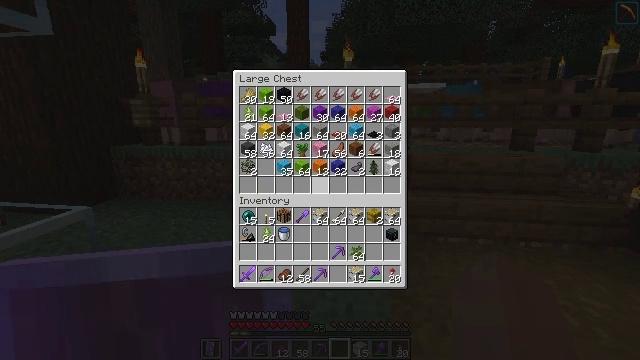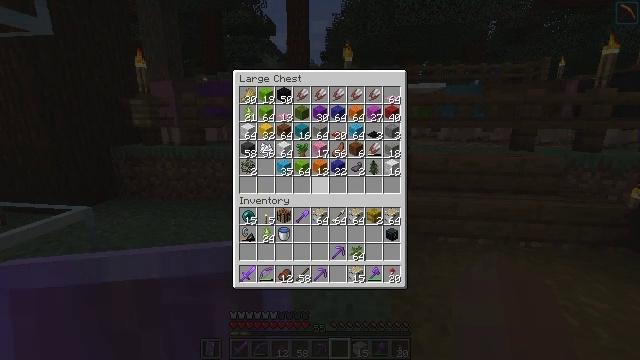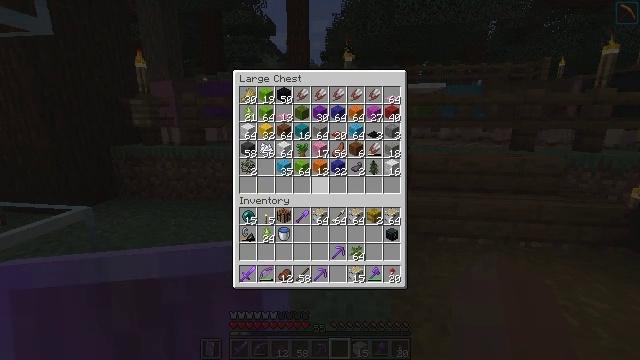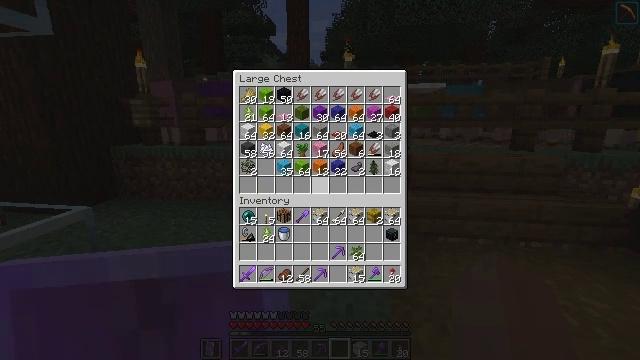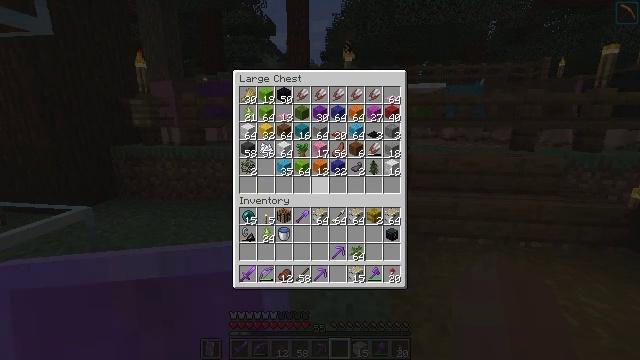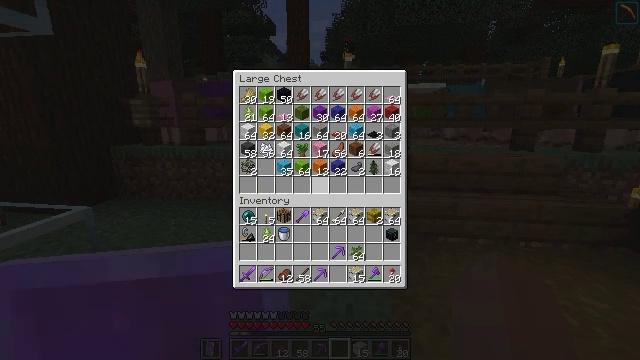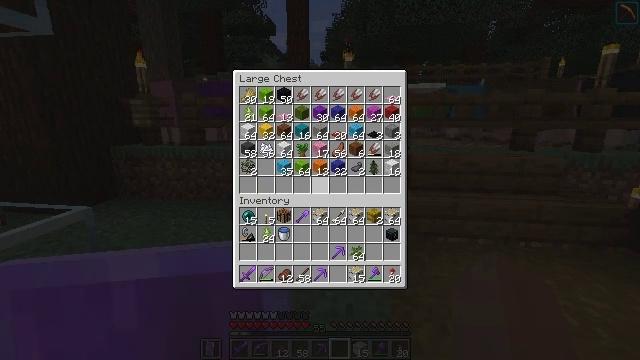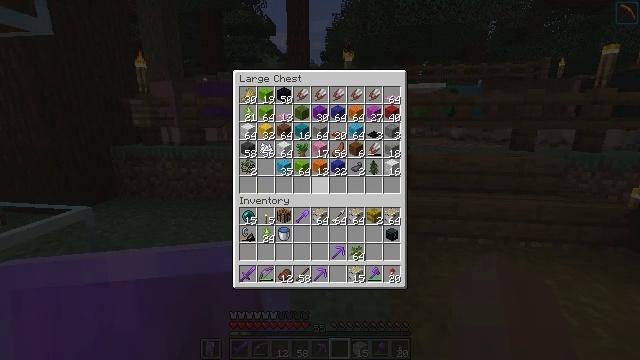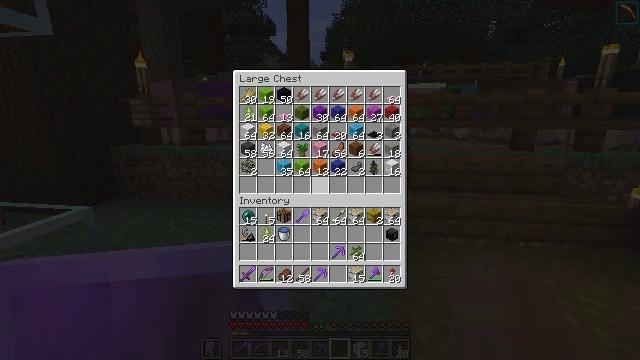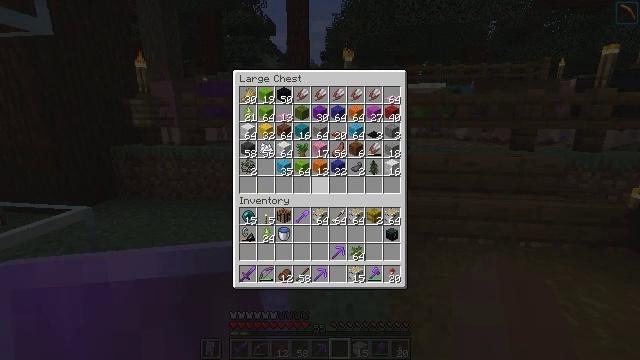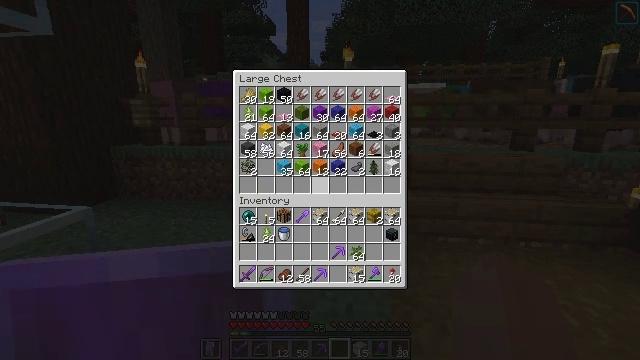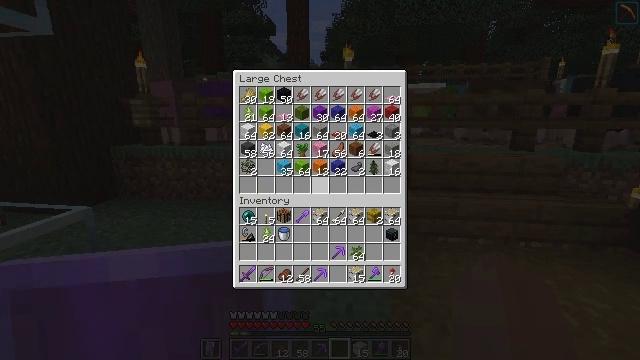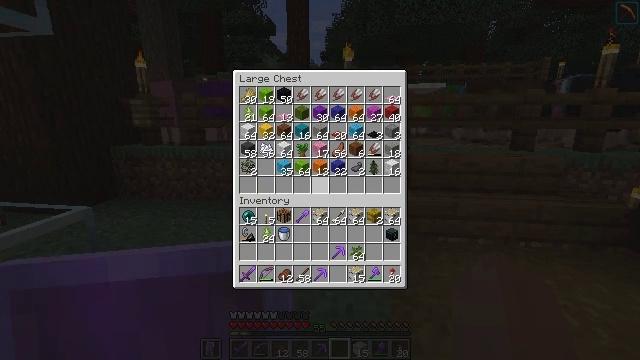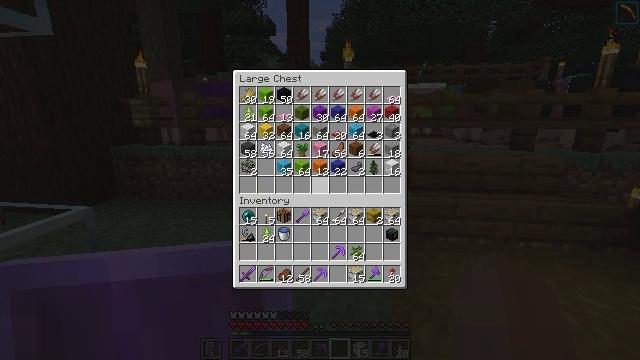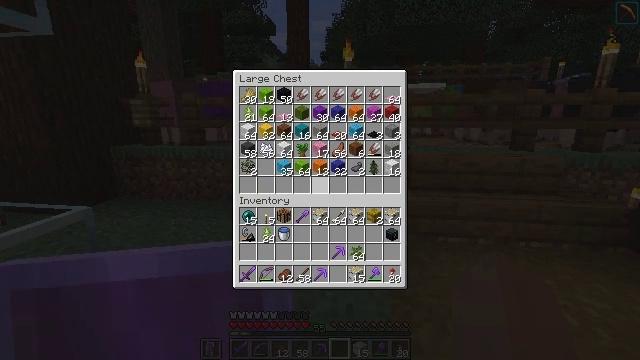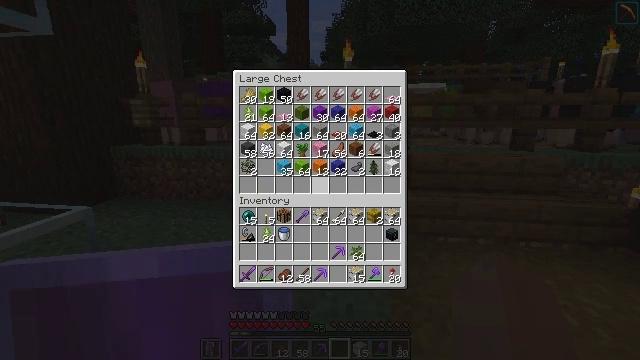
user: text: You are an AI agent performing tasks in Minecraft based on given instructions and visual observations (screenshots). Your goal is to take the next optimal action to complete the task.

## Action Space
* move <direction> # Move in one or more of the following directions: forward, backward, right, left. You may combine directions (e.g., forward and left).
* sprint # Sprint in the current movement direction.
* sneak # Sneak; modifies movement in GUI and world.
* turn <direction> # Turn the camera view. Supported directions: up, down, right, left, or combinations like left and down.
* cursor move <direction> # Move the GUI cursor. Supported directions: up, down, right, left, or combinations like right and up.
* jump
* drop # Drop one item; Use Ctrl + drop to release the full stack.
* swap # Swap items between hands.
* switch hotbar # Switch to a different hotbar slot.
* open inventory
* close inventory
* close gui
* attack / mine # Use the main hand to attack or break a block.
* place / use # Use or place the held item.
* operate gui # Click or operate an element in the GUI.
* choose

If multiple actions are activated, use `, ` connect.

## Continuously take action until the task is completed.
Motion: motion action
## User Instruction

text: Make a lead by crafting with slimeball and string.
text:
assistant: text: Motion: no_op
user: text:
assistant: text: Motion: no_op
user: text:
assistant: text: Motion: no_op
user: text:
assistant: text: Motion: no_op
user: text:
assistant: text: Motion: no_op
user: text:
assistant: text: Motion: no_op
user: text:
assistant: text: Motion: no_op
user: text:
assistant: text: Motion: no_op
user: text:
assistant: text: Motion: no_op
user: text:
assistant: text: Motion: no_op
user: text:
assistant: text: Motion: no_op
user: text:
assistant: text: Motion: no_op
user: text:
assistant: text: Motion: no_op
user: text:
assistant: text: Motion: no_op
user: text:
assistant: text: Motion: no_op
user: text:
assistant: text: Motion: no_op
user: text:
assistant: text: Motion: no_op
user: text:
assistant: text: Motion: no_op
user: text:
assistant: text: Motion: no_op
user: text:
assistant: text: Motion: no_op
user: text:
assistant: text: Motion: no_op
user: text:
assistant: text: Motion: no_op
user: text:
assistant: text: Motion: no_op
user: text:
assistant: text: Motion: no_op
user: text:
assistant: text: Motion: no_op
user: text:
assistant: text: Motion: no_op
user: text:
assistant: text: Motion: no_op
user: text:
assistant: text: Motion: no_op
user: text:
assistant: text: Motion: no_op
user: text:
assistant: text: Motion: no_op